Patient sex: F
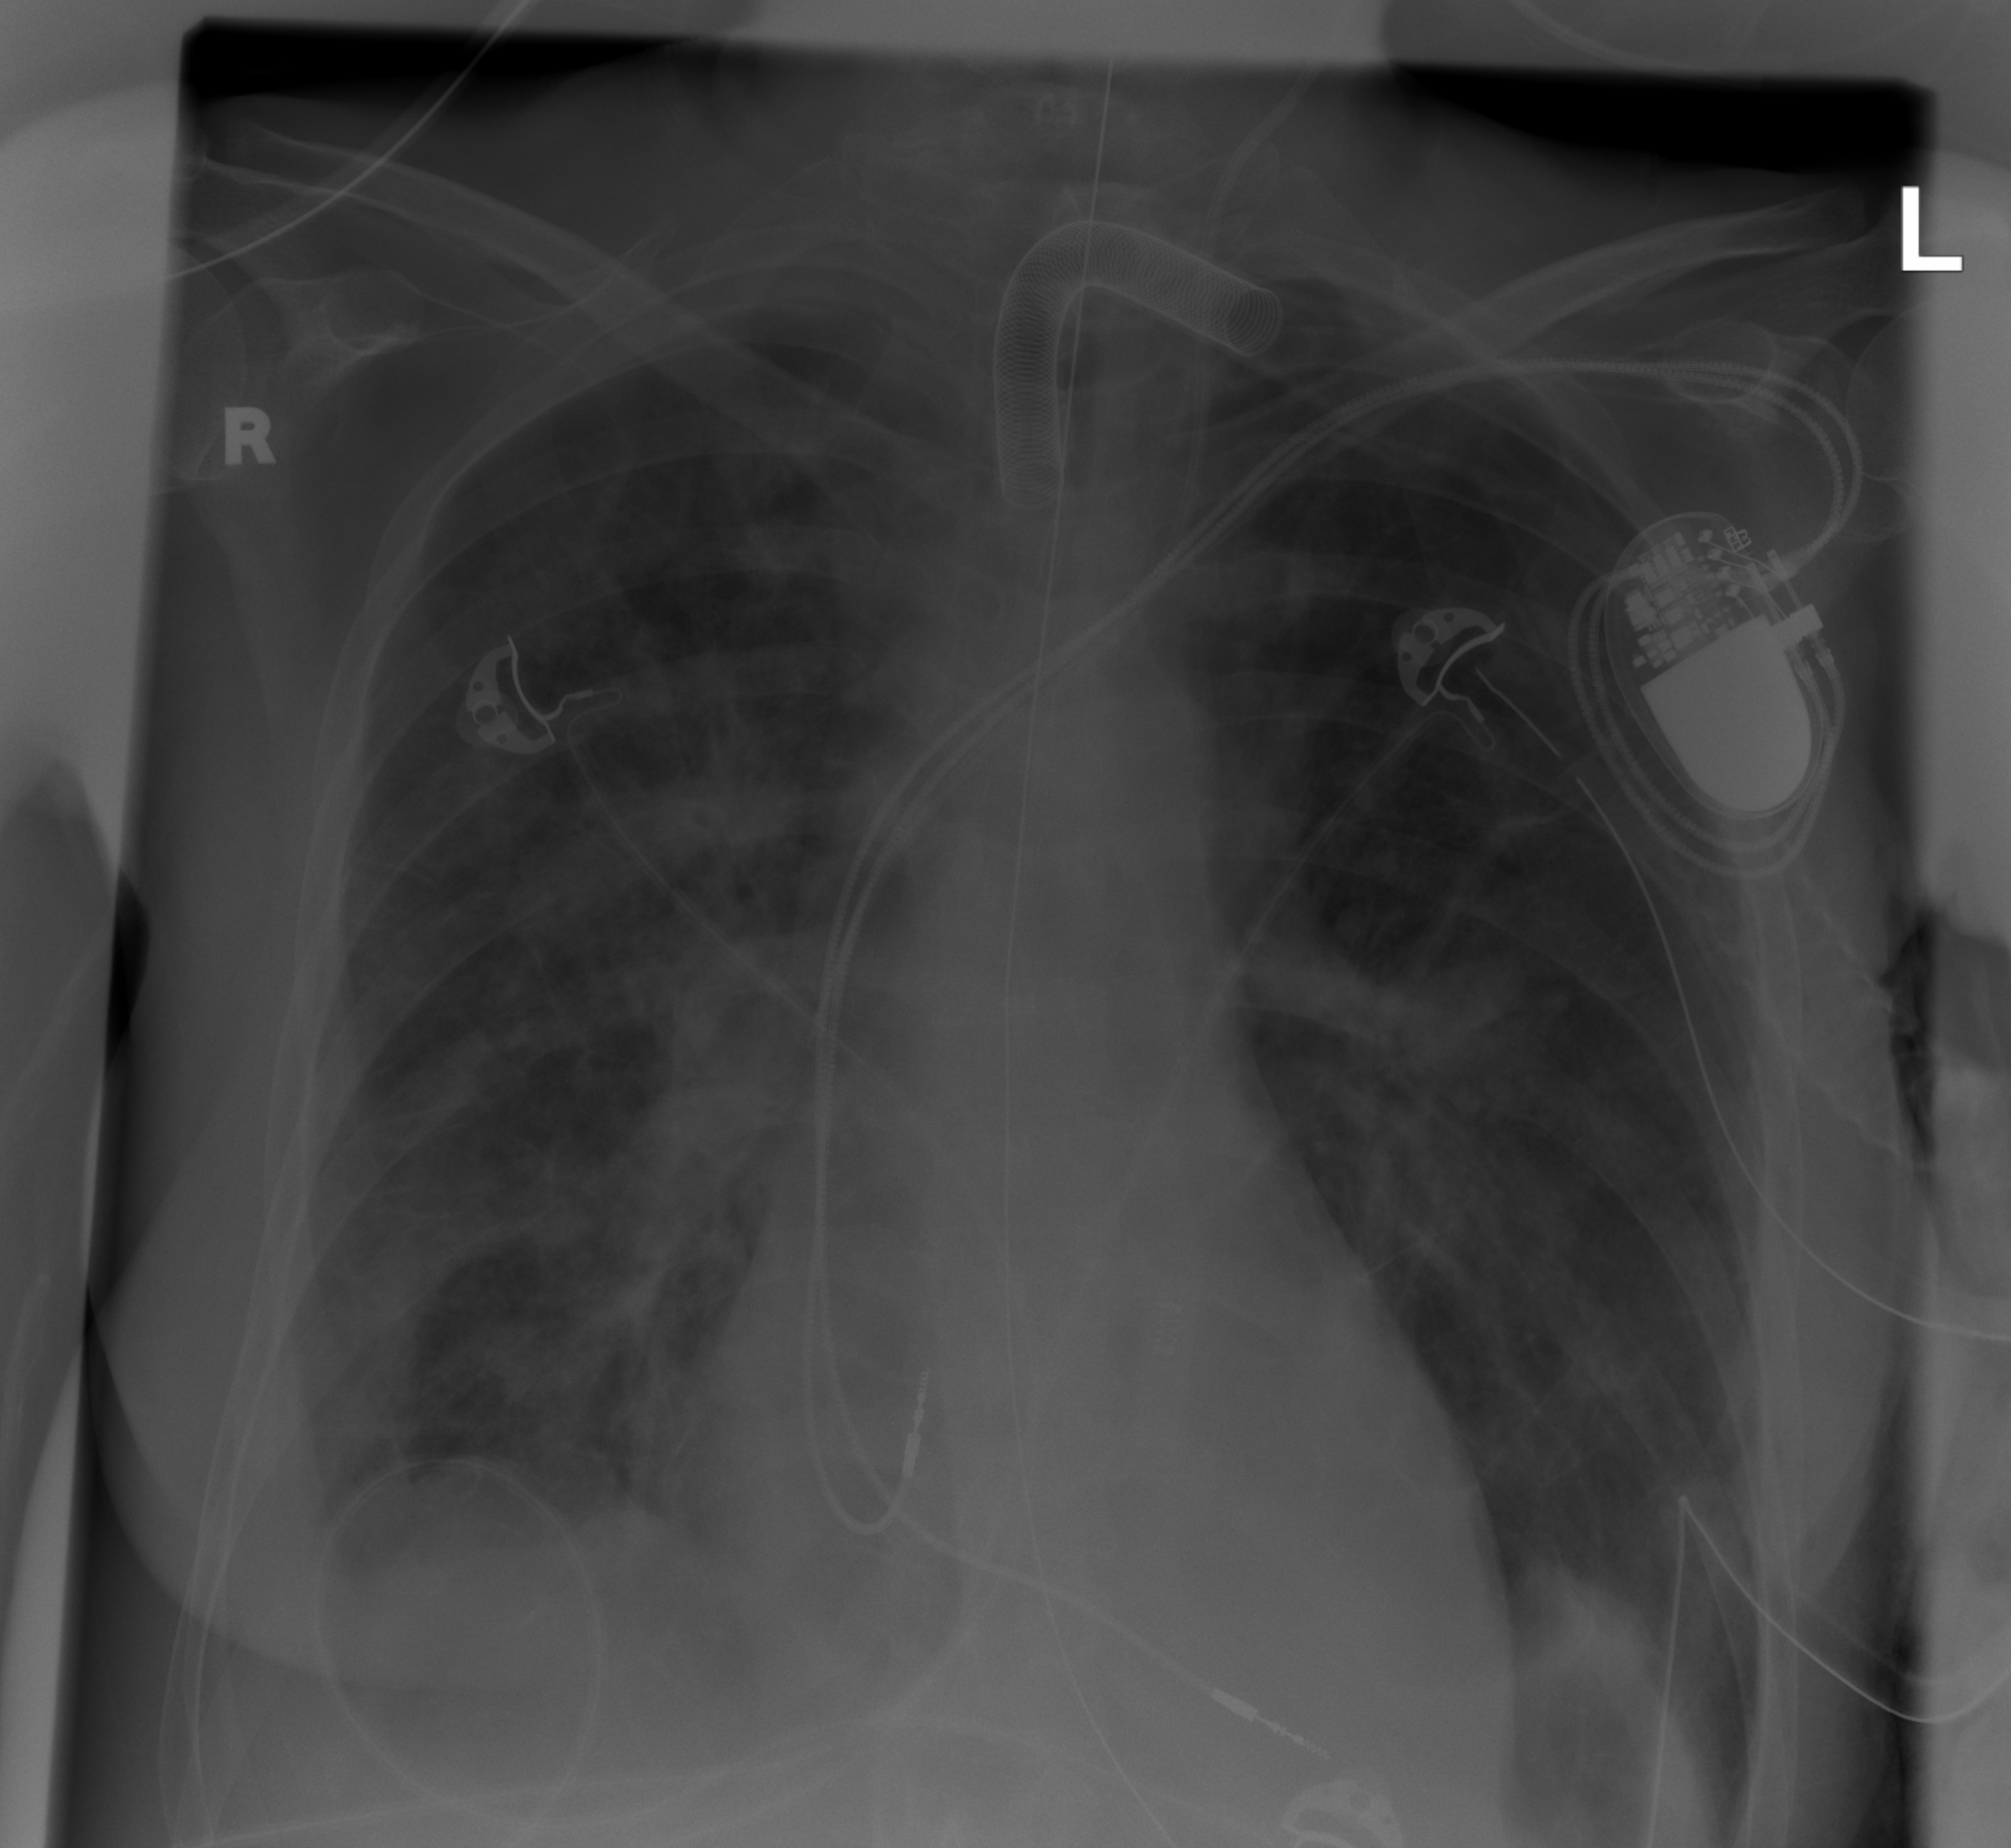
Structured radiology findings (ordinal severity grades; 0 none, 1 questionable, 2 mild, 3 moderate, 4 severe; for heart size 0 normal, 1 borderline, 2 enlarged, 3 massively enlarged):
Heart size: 0
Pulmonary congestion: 3
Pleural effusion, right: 2
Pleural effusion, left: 2
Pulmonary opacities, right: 2
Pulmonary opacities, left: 2
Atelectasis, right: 2
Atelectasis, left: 2